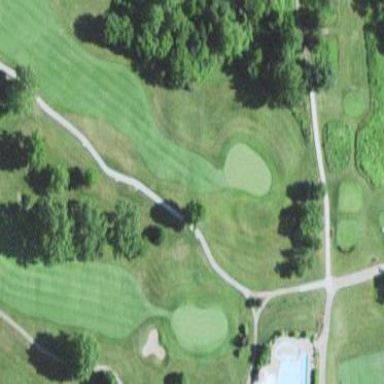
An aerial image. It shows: Grassy area designated as golf fairway.